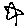
Label: star